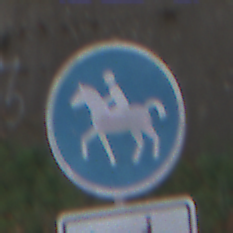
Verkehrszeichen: Reitweg
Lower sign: MehrspurigeFahrzeugeFrei9
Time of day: MorningAfternoon
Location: Outdoor (Suburban)
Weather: PartlyCloudy
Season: NotSpecified
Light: Natural